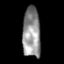
Tissue: prostate
Cell type: T cells
Senescence score: 0.7129
Nuclear area (px): 885
Mean DAPI intensity: 145.875